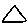
Label: triangle